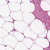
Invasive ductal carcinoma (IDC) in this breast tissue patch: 0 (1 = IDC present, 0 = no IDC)